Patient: sex F, age 82
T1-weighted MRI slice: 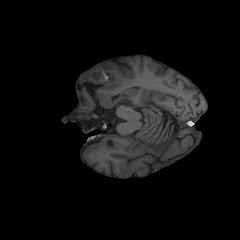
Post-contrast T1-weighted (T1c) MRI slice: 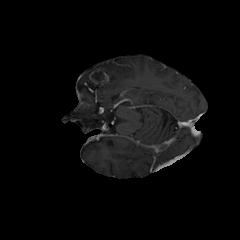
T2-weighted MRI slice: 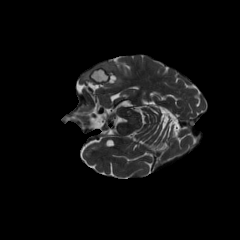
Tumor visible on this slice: yes
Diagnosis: Glioblastoma, IDH-wildtype
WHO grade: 4